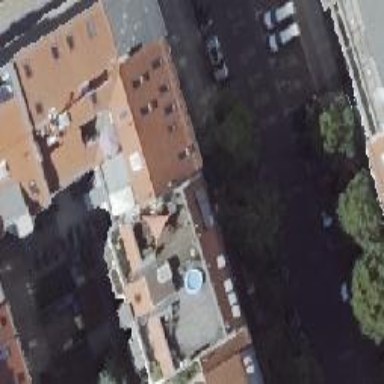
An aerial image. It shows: Residential building with unique double saltbox roof shape.